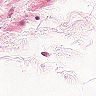
Metastatic tissue present: no